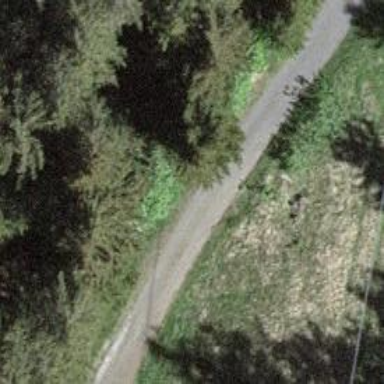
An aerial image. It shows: Compacted track road with grade3 tracktype.